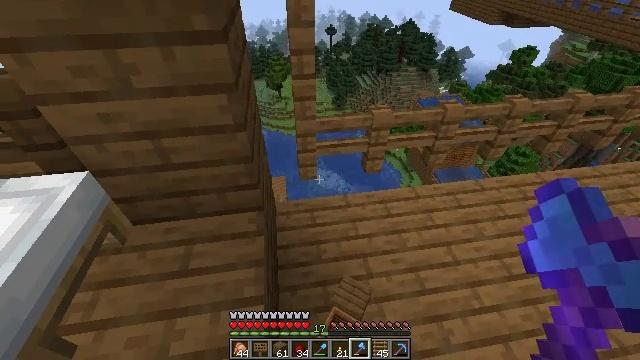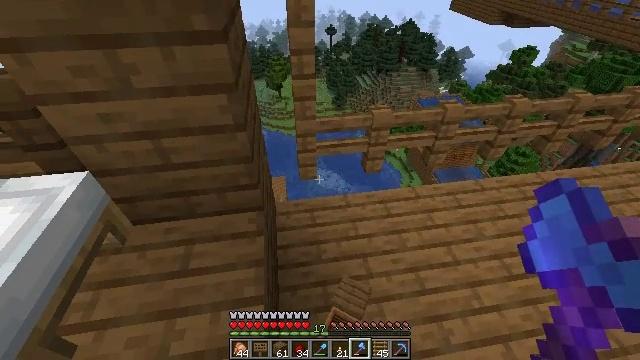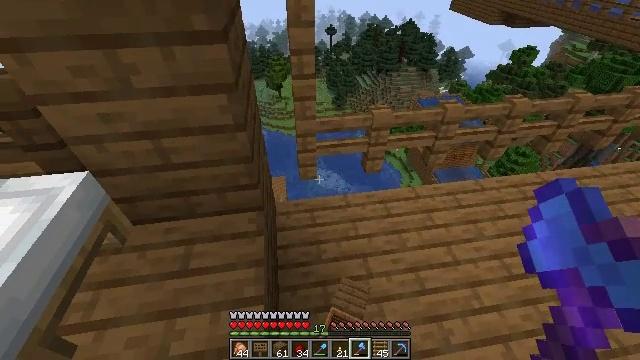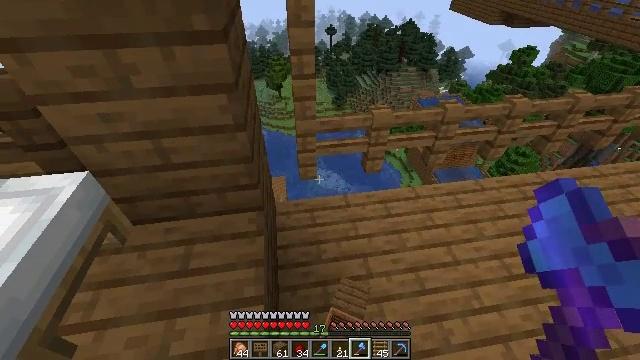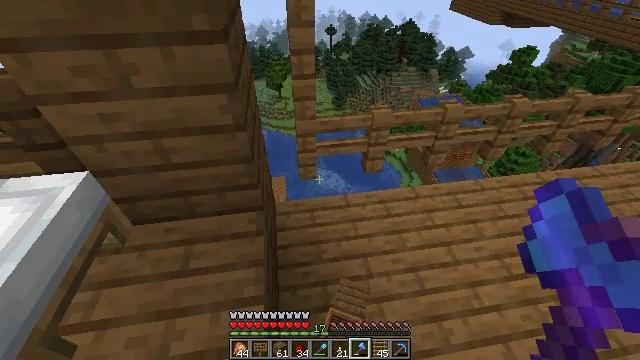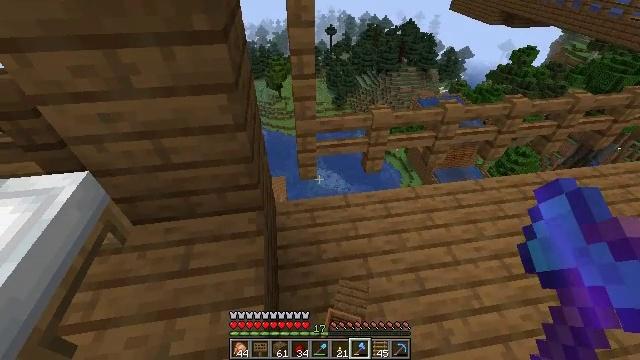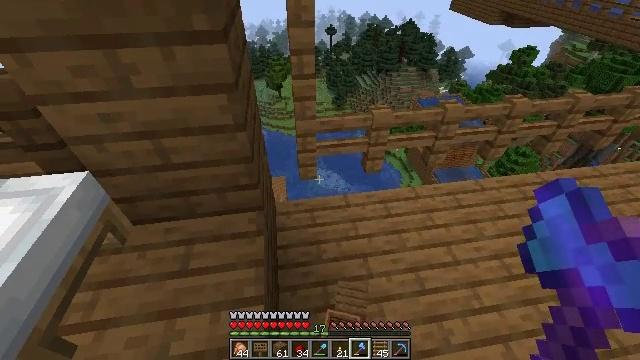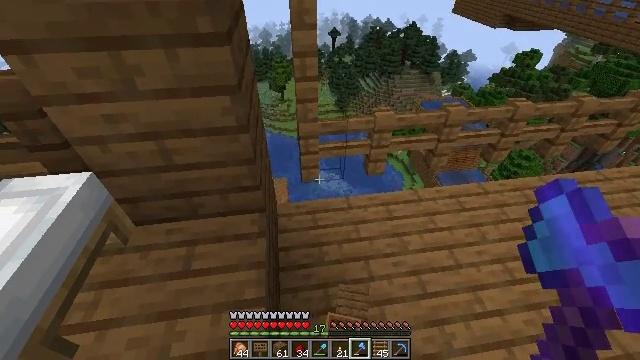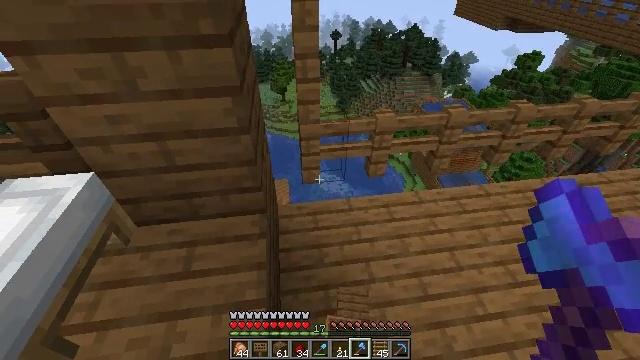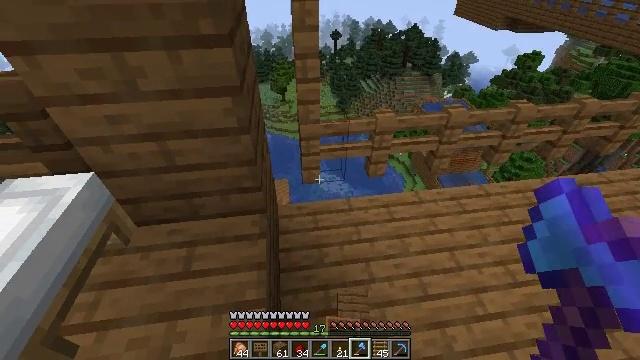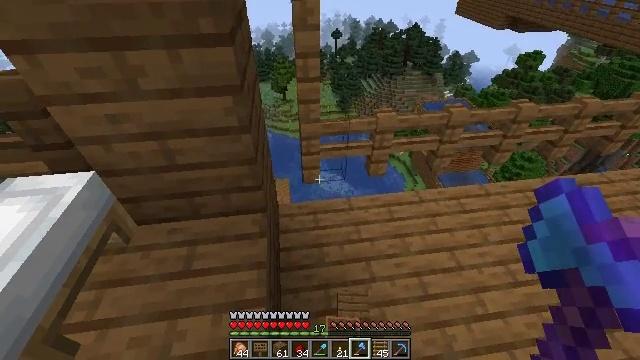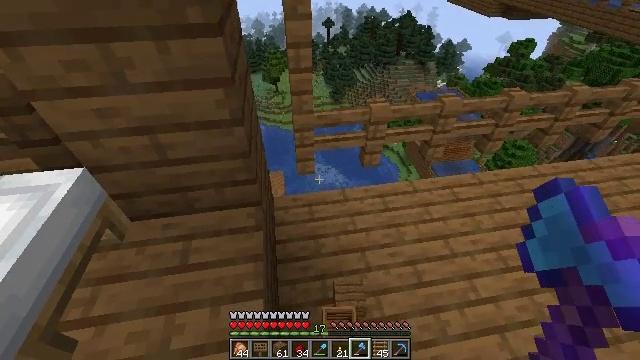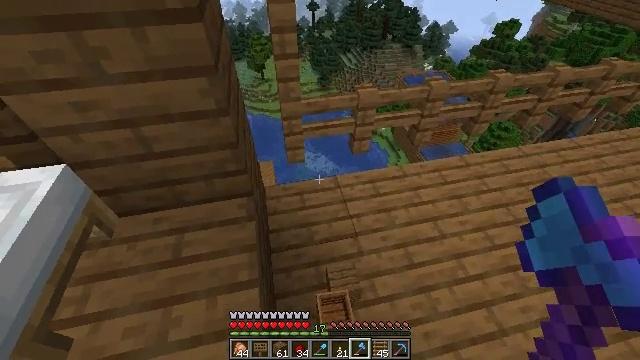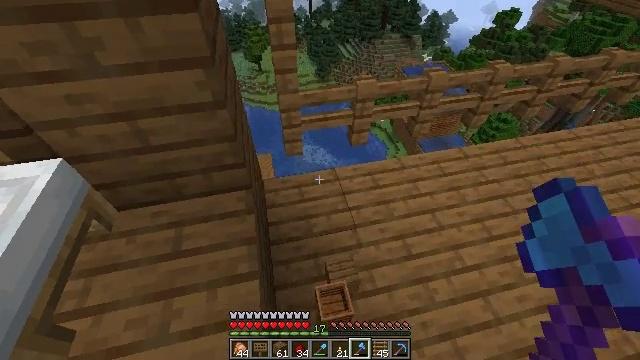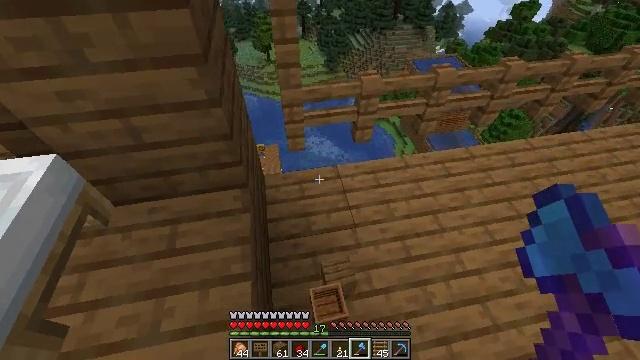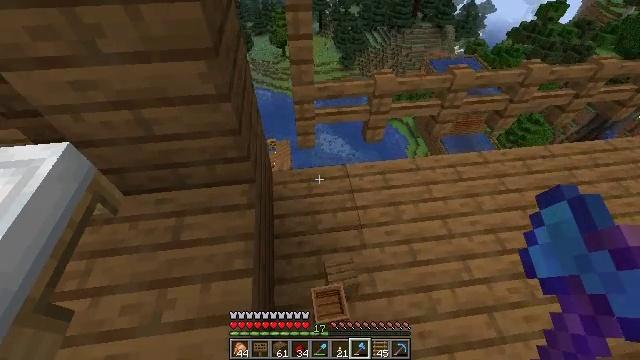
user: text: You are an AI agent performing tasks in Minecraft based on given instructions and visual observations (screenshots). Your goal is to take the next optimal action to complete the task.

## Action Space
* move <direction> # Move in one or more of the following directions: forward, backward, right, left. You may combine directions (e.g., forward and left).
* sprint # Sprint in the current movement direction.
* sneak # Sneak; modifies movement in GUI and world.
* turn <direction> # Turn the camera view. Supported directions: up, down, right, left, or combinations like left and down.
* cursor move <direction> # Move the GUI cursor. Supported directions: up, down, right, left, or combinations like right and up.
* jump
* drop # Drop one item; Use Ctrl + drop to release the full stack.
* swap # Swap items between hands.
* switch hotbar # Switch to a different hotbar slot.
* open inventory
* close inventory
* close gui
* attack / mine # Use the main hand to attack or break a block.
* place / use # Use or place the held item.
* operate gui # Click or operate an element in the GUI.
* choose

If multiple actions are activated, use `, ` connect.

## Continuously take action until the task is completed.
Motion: motion action
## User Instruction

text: Mine the brown bed to pick it up.
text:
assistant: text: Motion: no_op
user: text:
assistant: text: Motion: no_op
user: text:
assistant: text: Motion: no_op
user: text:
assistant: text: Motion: no_op
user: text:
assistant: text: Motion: no_op
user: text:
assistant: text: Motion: no_op
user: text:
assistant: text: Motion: no_op
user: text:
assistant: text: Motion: no_op
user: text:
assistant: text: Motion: no_op
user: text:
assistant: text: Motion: no_op
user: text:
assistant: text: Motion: turn right and down
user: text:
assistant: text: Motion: turn right and down
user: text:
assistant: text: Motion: turn down
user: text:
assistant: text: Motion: move forward and move right, turn left and down
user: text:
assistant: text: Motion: move forward and move right, turn left
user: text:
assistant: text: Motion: move forward and move right, turn left
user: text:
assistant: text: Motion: move forward and move right, turn left
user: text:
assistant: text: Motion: move forward and move right, turn left
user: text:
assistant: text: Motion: turn left
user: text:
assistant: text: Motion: turn left and up
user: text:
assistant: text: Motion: turn left and up
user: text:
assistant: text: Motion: turn left and up
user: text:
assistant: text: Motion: turn left and up
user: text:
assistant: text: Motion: turn left and up
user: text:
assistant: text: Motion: turn left and up
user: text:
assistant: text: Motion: turn left and up
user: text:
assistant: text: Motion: turn left
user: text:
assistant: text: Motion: turn left
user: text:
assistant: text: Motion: turn left
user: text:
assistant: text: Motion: turn left and up